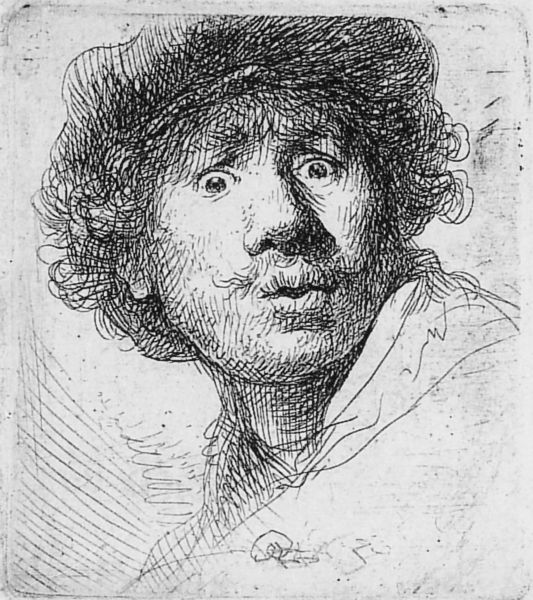
Titel: Selbstbildnis mit aufgerissenen Augen
Künstler: Harmensz van Rijn Rembrandt
Institution: Amsterdam, Rijksprentenkabinett
Schlagwörter: mann, rubens, schatten, frisur, hut, mund, nase, ohr, schwarz, skizze, stirn, weiss, zeichnung, blick, hochformat, bart, hemd, kappe, mütze, schnurrbart, augen, gesicht, kragen, rembrandt, hals, portrait, porträt, signatur, haare, kinn, lippen, locken, bewegt, studie, stürmisch, selbstporträt, tusche, druck, druckgraphik, schraffur, radierung, stich, schwarzweiß, selbstbildnis, bleistift, entwurf, staunen, daumier, selbstportrait, breugel, breughel, dürer, erstaunt, erschrocken, straffierung